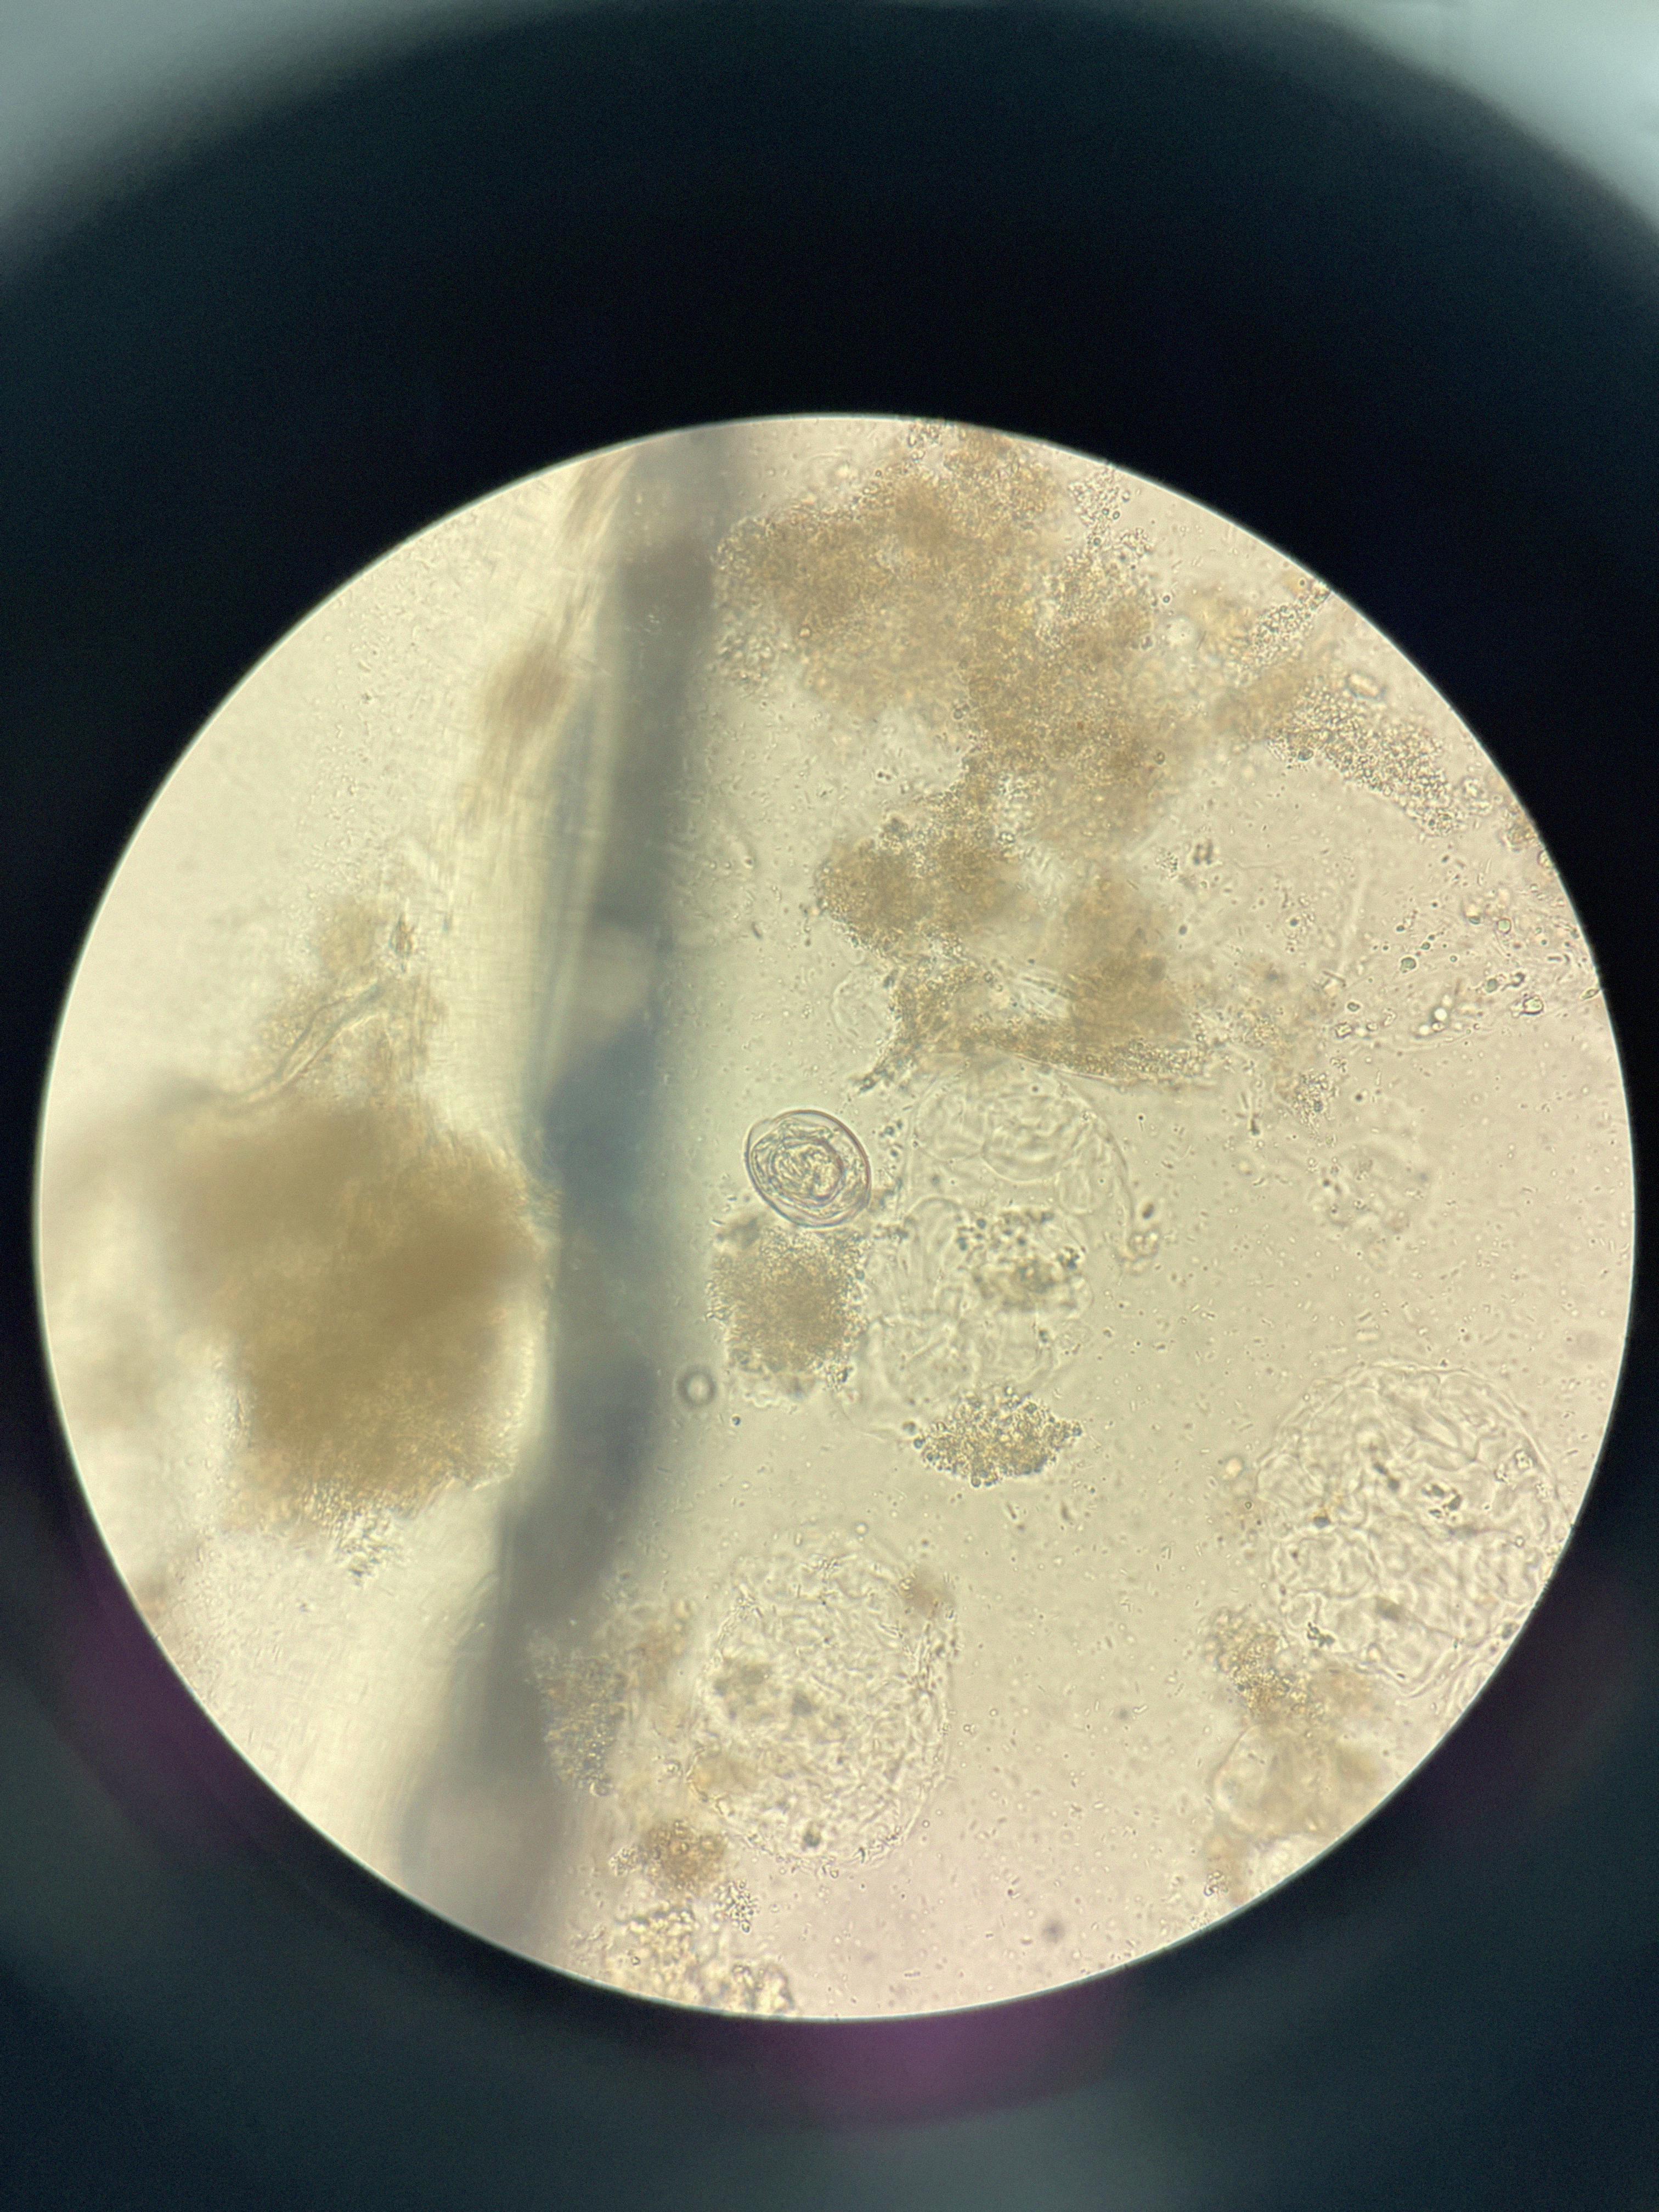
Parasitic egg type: Hymenolepis nana